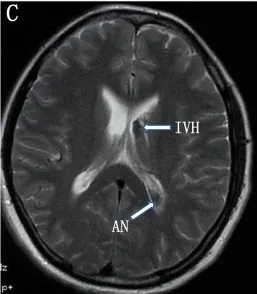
(A-C) Preoperative head computed tomography (CT) showed a left intraventricular hemorrhage, and axial magnetic resonance imaging (MRI) demonstrated a dilated artery and a suspected aneurysm in the left ventricle.
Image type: radiology (mri)